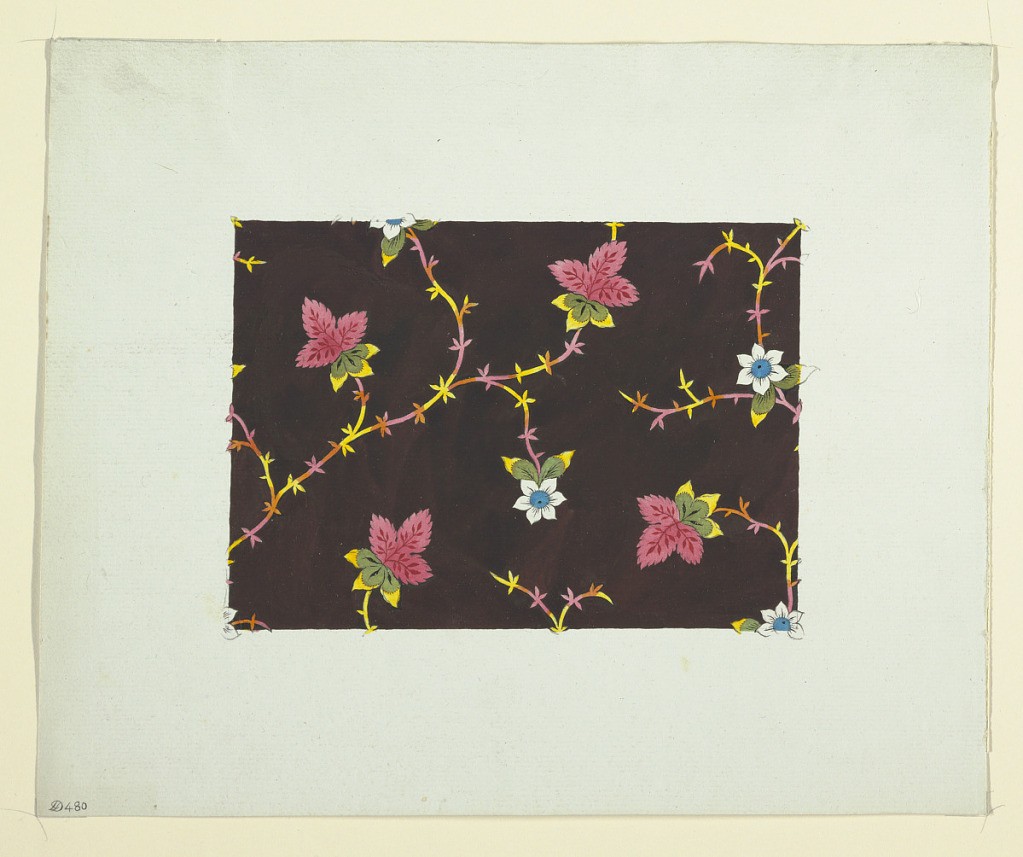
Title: Floral design for printed textiles
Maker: Louis-Albert DuBois, Swiss, 1752–1818
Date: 1800–1818
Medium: Brush and gouache, graphite on blue wove paper
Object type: Drawing
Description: Yellow, pink and orange vines with pink tri-lobed flowers, white daisies with blue centers create a scattered pattern on dark brown ground.